Interaction volume radius: 10 \u00c5
Interaction volume height: 15 \u00c5
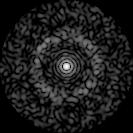
Disorder parameter: 0.8104